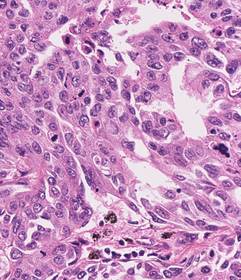
Tumor epithelial tissue: yes
Tumor-associated stroma tissue: yes
Normal tissue: no